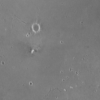
Label: not_dusty